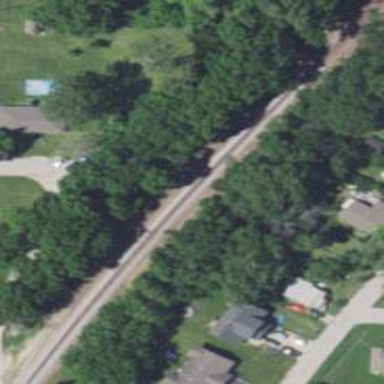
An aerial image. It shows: Railway track.